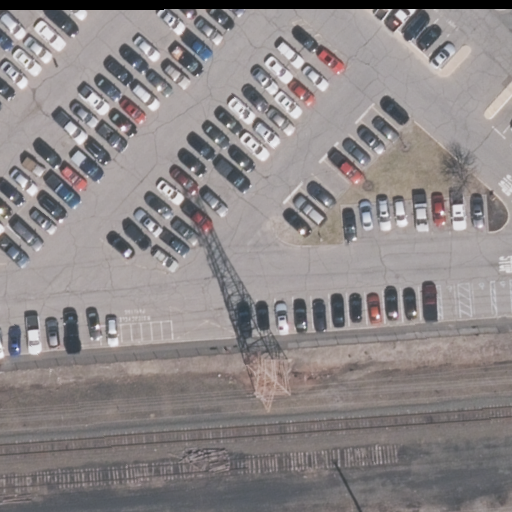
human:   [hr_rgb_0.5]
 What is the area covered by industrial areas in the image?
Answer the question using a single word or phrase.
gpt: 10583m2

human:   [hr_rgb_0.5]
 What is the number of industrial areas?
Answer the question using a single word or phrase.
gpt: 1

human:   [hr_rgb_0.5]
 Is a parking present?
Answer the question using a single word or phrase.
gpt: yes

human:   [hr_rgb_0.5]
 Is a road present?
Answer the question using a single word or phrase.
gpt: yes

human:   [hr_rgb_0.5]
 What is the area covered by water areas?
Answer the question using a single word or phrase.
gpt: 0m2

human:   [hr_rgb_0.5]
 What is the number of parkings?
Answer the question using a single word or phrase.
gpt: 1

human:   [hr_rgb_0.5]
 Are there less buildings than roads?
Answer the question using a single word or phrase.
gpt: yes

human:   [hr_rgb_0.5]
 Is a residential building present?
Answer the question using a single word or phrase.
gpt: no

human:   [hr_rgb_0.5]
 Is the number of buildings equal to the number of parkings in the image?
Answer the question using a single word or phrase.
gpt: no

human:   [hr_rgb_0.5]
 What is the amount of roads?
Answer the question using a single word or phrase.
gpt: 7

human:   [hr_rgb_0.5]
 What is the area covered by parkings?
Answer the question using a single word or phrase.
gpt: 6660m2

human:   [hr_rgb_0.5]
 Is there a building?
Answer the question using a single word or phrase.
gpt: no

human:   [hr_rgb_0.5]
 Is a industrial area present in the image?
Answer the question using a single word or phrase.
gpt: yes

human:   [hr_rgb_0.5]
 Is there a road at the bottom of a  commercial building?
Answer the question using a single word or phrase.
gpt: no

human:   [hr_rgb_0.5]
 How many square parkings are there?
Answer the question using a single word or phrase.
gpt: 0

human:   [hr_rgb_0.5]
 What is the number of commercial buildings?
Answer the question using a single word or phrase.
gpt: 0

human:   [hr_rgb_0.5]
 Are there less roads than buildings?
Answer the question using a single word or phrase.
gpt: no

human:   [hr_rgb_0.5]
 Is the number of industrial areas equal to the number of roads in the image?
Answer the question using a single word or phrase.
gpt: no

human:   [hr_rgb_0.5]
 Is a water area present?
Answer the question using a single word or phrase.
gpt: no

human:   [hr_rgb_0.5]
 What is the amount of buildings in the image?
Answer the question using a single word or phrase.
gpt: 0

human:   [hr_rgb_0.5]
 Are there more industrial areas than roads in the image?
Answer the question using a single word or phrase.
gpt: no

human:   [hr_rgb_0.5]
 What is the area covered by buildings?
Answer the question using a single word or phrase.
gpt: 0m2

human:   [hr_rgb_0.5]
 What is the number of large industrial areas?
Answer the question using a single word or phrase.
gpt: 1

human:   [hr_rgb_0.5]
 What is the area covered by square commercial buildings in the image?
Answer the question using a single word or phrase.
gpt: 0m2

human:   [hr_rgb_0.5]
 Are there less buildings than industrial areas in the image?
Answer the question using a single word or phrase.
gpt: yes

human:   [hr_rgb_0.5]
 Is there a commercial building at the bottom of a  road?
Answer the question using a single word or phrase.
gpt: no

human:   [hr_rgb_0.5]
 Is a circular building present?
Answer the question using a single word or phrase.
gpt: no

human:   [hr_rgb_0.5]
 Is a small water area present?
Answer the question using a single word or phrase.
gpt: no

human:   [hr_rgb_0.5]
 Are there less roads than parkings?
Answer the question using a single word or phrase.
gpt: no

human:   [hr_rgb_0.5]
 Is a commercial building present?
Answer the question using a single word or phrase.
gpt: no

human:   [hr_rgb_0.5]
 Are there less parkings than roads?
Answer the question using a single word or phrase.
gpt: yes

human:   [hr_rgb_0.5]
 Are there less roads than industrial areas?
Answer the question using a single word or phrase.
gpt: no

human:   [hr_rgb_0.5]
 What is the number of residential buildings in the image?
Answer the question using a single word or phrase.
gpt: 0

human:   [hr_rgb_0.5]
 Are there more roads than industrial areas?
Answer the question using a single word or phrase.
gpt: yes

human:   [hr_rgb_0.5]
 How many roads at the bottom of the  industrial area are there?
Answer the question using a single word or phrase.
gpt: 0

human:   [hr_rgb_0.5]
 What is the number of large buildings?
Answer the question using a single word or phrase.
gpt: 0

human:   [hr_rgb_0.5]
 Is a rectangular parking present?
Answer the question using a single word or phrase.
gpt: yes

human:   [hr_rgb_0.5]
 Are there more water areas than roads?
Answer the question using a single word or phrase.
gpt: no

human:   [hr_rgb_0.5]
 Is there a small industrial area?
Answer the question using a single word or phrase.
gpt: no

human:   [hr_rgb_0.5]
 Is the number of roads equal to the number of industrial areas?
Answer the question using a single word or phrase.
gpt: no

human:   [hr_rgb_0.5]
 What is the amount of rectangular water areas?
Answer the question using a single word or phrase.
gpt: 0

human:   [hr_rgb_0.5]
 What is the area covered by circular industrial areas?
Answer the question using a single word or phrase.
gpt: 0m2

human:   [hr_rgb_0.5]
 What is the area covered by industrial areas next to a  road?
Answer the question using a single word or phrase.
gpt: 10583m2

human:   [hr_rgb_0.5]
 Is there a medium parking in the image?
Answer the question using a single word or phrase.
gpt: no

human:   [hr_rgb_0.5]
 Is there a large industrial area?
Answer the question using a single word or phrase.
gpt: yes

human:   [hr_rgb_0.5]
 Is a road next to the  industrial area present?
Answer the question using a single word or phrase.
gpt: yes

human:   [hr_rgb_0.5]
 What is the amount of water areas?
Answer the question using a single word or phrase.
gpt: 0

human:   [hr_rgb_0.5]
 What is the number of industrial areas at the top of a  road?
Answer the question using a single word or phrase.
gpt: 0

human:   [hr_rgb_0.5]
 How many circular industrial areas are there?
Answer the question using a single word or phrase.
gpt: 0

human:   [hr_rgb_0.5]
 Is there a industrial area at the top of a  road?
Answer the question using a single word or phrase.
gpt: no

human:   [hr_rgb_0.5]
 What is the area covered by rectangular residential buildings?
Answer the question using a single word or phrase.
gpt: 0m2

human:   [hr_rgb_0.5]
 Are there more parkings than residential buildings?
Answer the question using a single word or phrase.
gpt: yes

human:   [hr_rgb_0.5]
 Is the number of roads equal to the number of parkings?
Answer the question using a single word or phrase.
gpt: no

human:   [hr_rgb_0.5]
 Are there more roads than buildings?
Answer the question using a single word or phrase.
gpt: yes

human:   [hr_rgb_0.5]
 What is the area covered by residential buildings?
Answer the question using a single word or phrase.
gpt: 0m2

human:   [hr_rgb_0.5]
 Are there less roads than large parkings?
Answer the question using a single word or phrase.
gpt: no

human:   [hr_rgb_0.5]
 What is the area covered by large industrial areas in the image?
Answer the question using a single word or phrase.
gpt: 10583m2

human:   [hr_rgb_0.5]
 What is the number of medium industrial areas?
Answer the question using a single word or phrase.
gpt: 0

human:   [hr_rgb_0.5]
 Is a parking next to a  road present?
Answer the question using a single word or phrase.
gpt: yes

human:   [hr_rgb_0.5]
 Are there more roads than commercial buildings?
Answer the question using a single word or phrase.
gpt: yes

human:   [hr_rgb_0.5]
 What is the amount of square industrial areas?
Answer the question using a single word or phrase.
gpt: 0

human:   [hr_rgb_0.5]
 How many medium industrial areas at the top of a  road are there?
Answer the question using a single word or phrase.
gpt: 0

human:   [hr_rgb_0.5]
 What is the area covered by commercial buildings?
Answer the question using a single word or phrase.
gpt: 0m2

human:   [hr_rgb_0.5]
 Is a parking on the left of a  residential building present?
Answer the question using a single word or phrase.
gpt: no